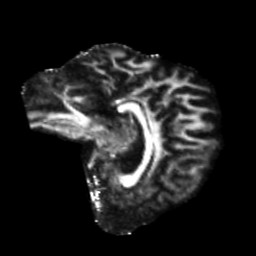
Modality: FA
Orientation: sagittal
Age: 39
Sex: female
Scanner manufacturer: siemens
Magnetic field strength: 3 T
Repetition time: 5.25 s
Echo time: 0.08 s